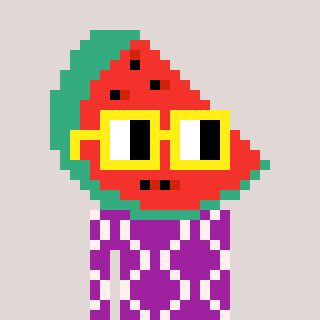
a pixel art character with square yellow glasses, a watermelon-shaped head and a magenta-colored body on a warm background